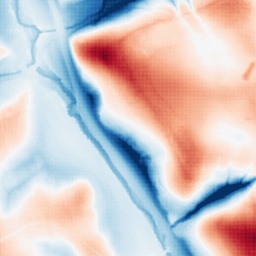
Category: edge_preserving
Decomposition family: guided
Decomposition parameters: radius: 32
eps: 0.1
Upsampling method: sinc_blackman
Upsampling parameters: scale: 2
kernel_size: 4
Upsampling scale: 2